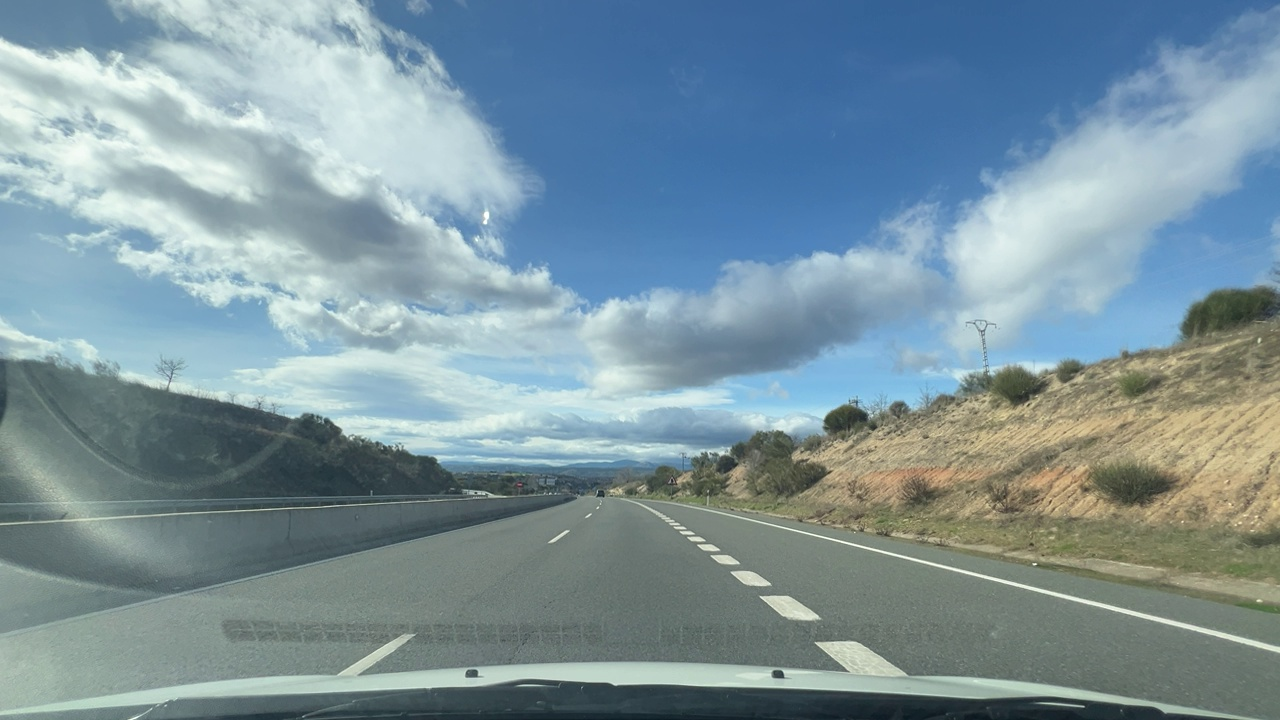
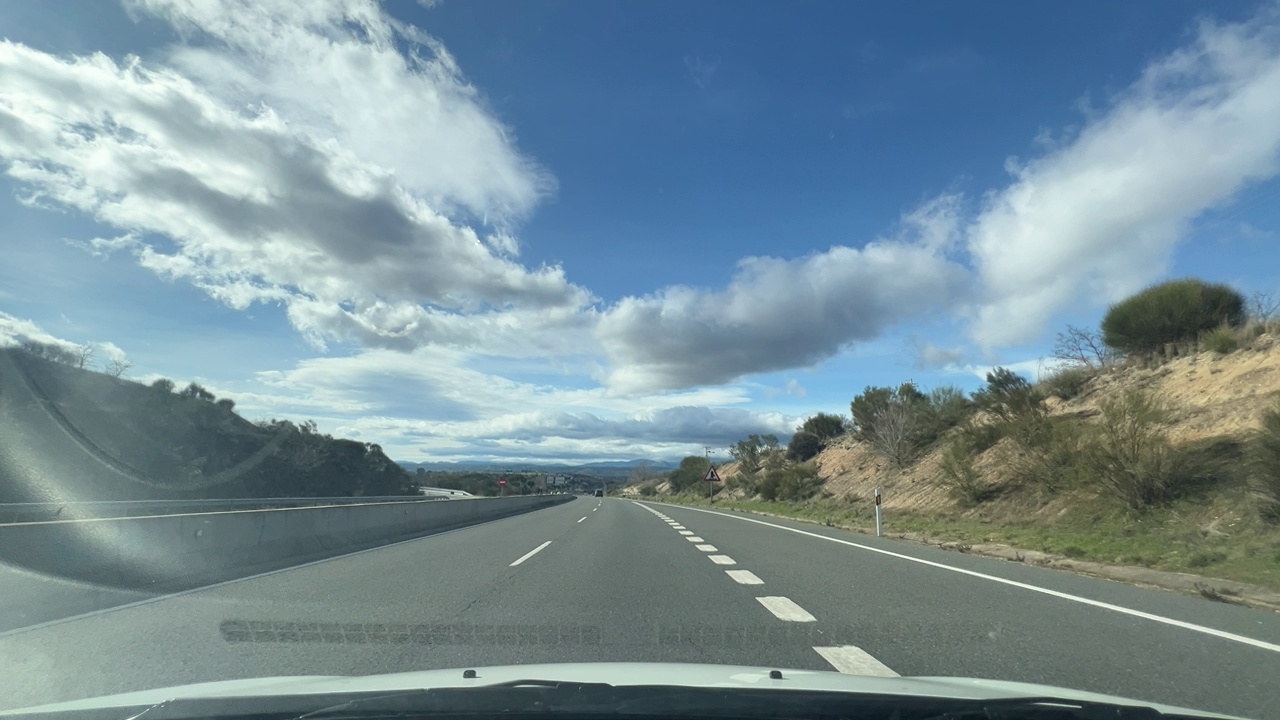
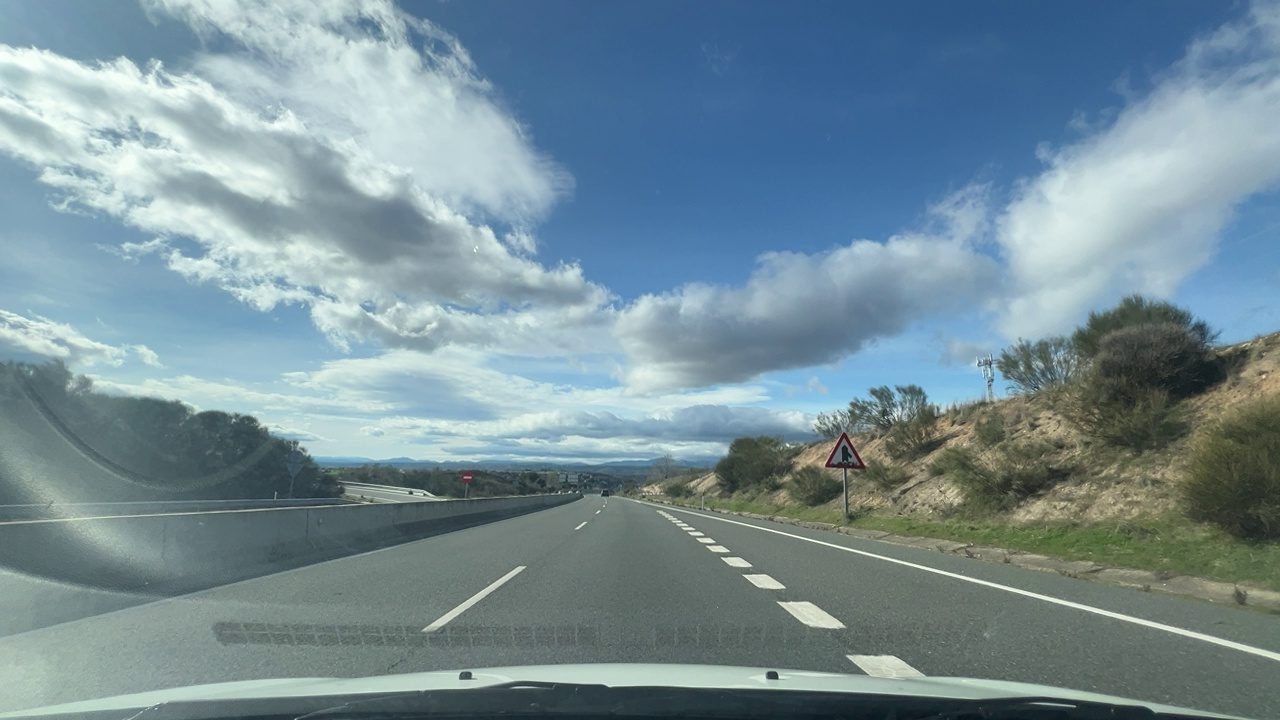
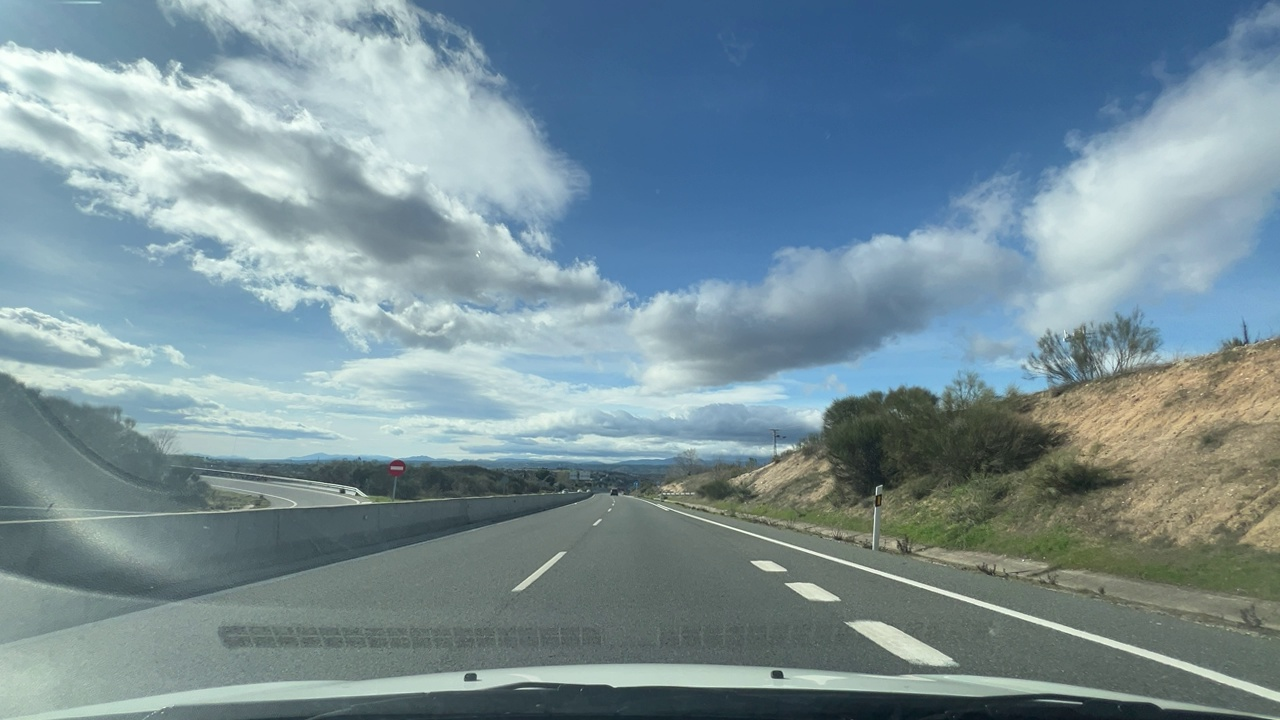
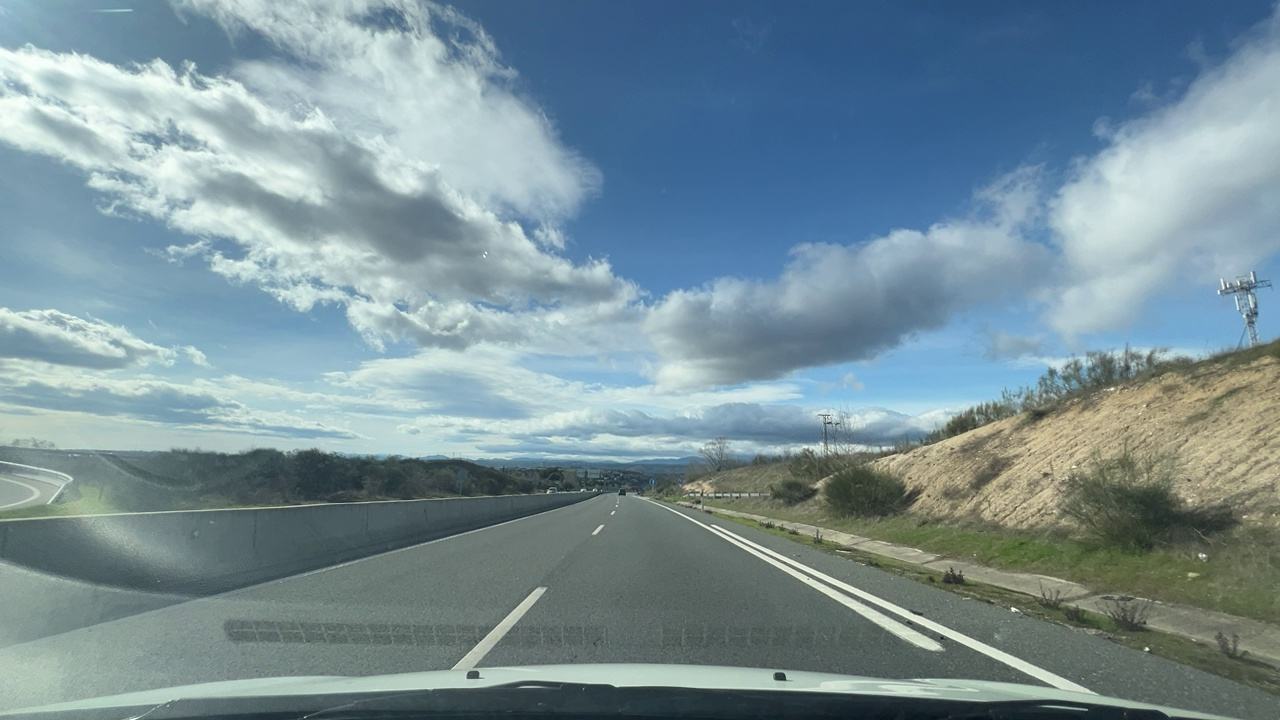
Situation: empty
Question: Are multiple speed limit signs with different values visible?
Answer: No
Reasoning: There are no speed limit signs visible ahead

Situation: empty
Question: Is there a speed limit sign regulating the ego lane?
Answer: No
Reasoning: There are no speed limit signs visible ahead

Situation: empty
Question: Is the ego vehicle traveling on a highway?
Answer: Yes
Reasoning: Multiple wide lanes and highway-style signage indicate a highway environment.

Situation: empty
Question: Is the ego vehicle entering or exiting a highway?
Answer: No
Reasoning: The ego vehicle is travelling on a highway, with an entry lane to the right